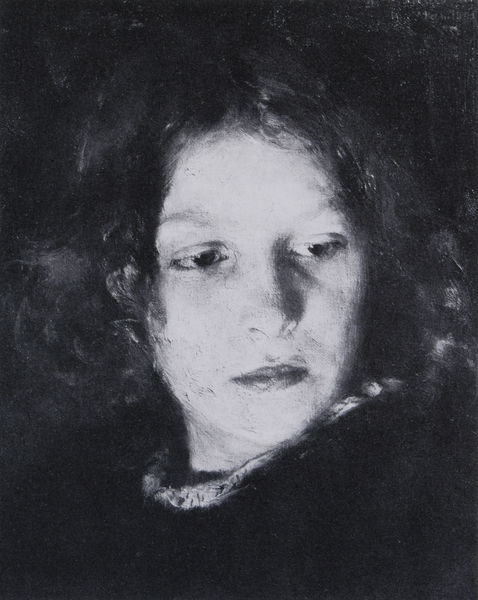
Titel: Mädchenkopf
Künstler: Alois Erdtelt
Standort: München
Institution: Städtische Galerie im Lenbachhaus
Schlagwörter: dunkel, gemälde, kopf, schatten, weiß, impressionismus, mädchen, frau, frisur, grau, haar, hell, hintergrund, kleid, licht, mund, nase, schwarz, skizze, stirn, ölbild, blick, malerei, jung, richter, augen, gesicht, kragen, bildnis, hals, portrait, porträt, öl, pastos, auge, fransen, haare, kind, tochter, augenbrauen, frontal, kinn, lippe, lippen, locken, mittelscheitel, scheitel, magd, wangen, ausdruck, beleuchtung, duktus, ernst, brauen, pupillen, junge frau, junge, augenbraue, still, momentaufnahme, foto, schwarzweiß, portrai, nasenlöcher, photo, körperschatten, versunken, introvertiert, entschlossen, lichtquelle, nasenspitze, drehung, scheu, pullover, abgewendeter blick, augenblick, jugendlich, und eigentlich in farbe, wollkragen